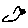
Label: bird